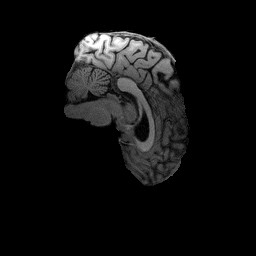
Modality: T1w
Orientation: sagittal
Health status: healthy